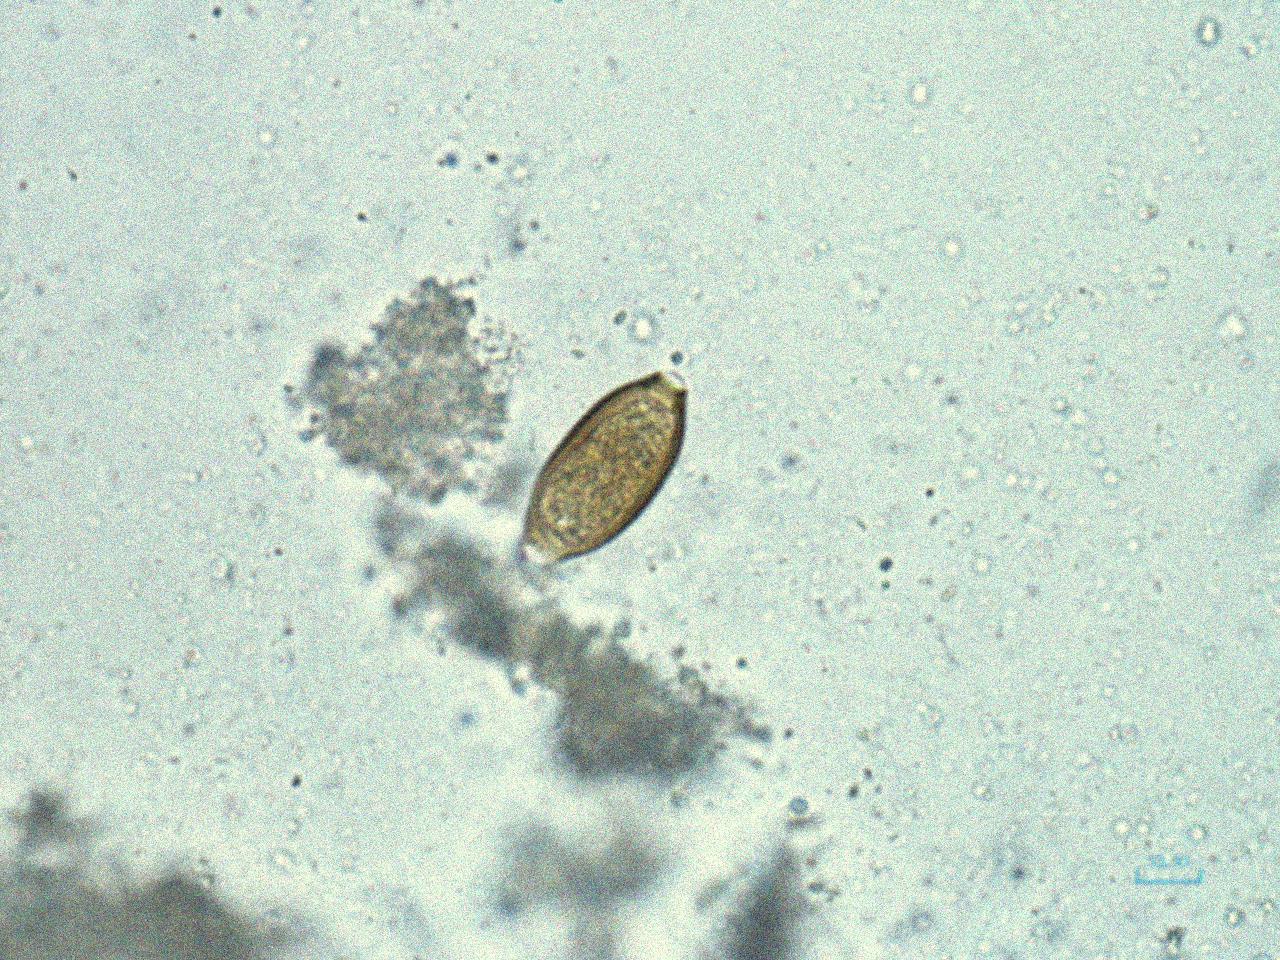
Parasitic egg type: Trichuris trichiura